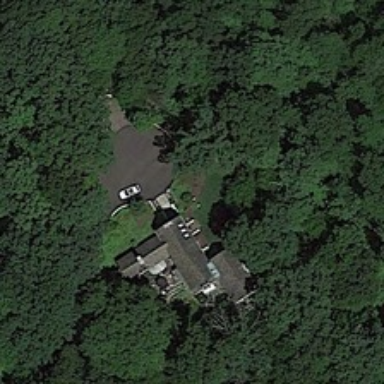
Many green trees are around a building with a car .